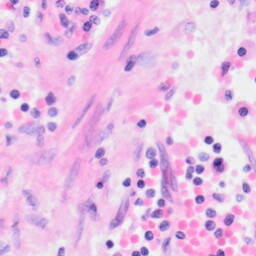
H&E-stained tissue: Kidney